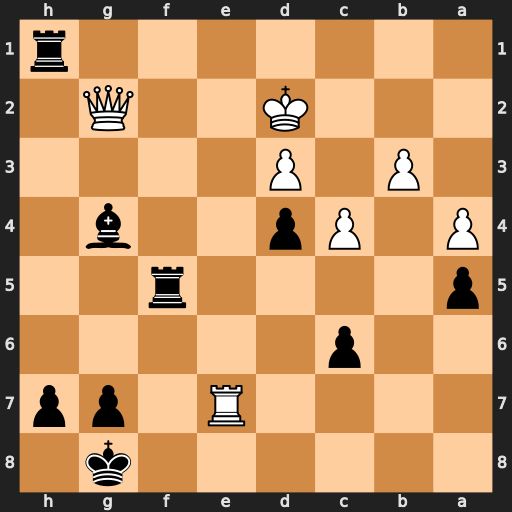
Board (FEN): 6k1/4R1pp/2p5/p4r2/P1Pp2b1/1P1P4/3K2Q1/7r
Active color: b
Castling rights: -
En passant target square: -
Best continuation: Rd1+ Kc2 h5